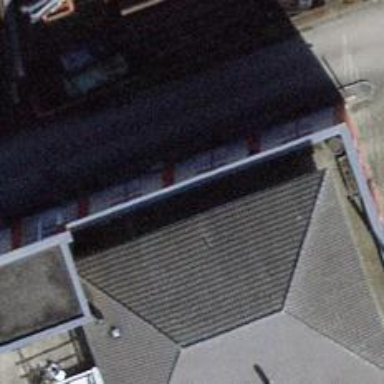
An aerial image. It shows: Building with tiled roof.